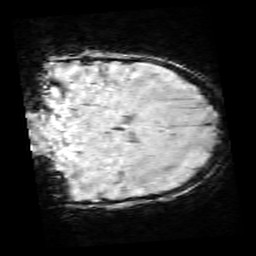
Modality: SWI
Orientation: coronal
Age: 10
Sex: male
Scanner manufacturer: siemens
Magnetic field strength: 3 T
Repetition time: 0.027 s
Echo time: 0.02 s